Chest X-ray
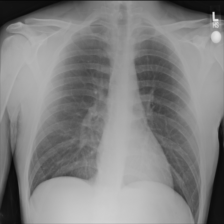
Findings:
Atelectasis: negative
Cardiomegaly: negative
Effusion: negative
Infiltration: negative
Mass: negative
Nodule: negative
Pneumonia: negative
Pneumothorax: negative
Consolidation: negative
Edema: negative
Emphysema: negative
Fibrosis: negative
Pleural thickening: negative
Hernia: negative